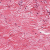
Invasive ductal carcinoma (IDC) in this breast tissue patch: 0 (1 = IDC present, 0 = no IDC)